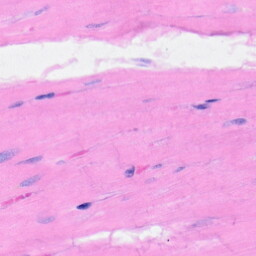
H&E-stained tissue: Heart